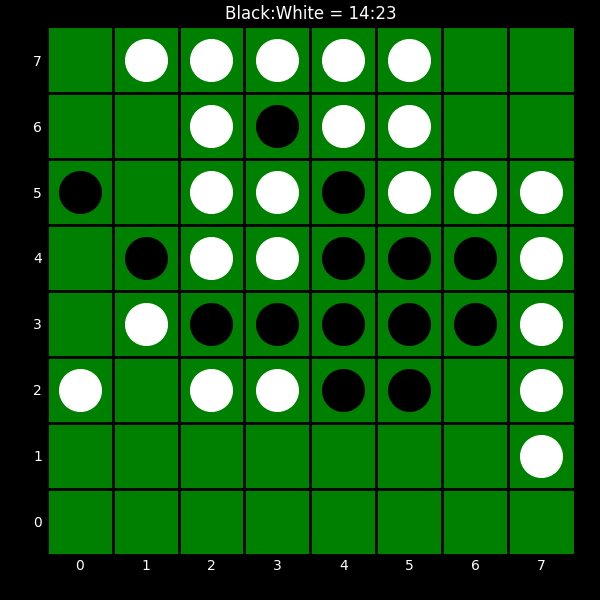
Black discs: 14
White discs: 23